Question:
I am trying to use http request and response method but i am getting error that
> The import org.apache.commons cannot be resolved
i have included 'httpcore.jar, httpclient.jar, httpmime.jar' but yet i am getting error.
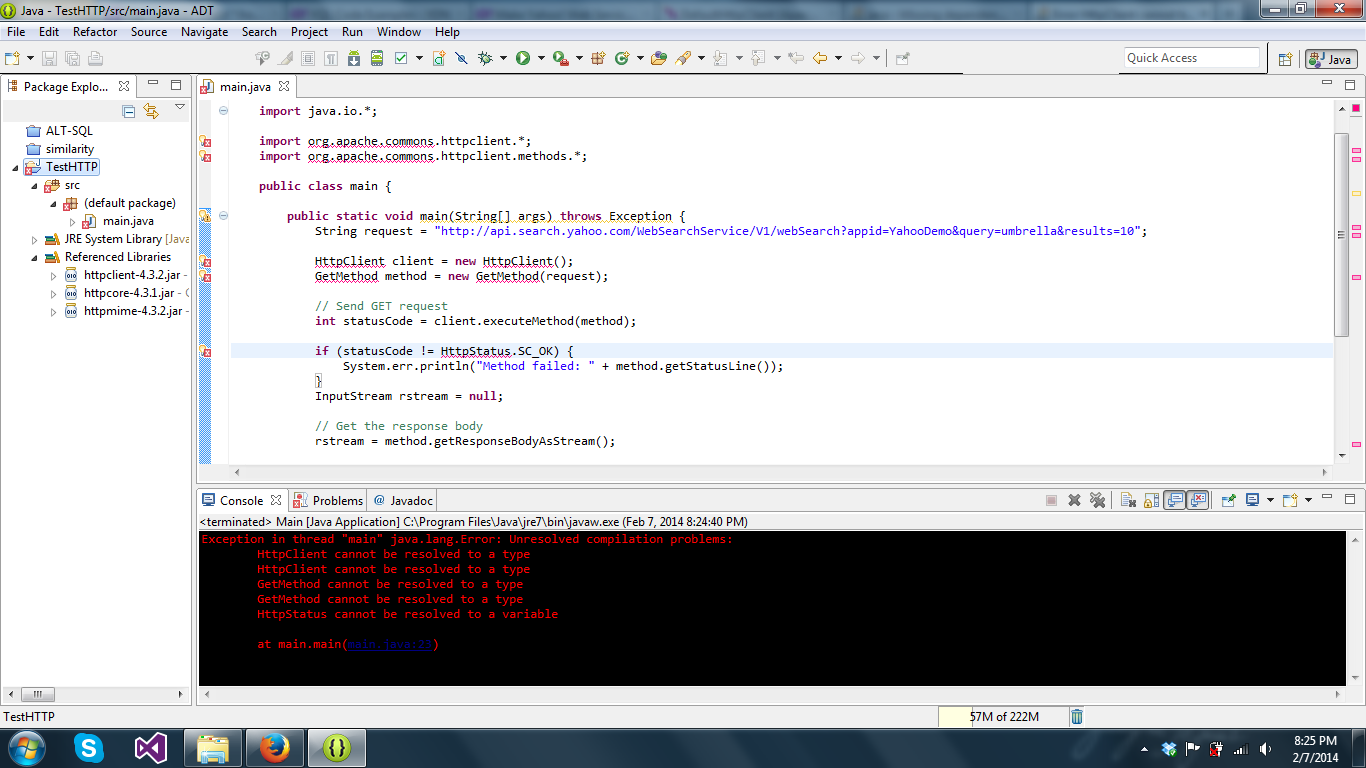
Answer: You've imported versions 4.3+ of the libraries but are trying to use the old HTTP commons classes (version 3?), ie 'GetMethod'.
The 'HttpClient' is in package 'org.apache.http.client'. The new version of 'GetMethod' is 'HttpGet'.
It's all <URL>.